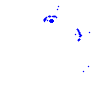
Particle: proton